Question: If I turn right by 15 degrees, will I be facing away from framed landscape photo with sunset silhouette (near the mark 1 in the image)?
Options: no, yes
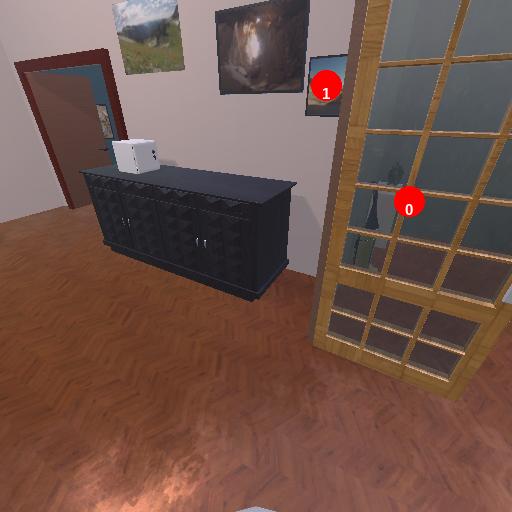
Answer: no